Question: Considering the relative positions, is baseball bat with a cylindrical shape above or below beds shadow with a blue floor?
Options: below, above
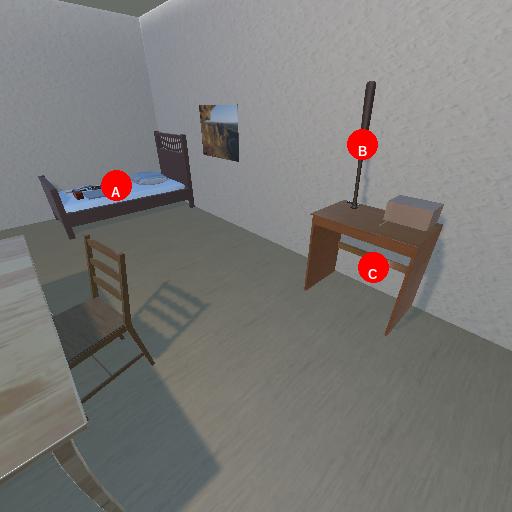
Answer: below